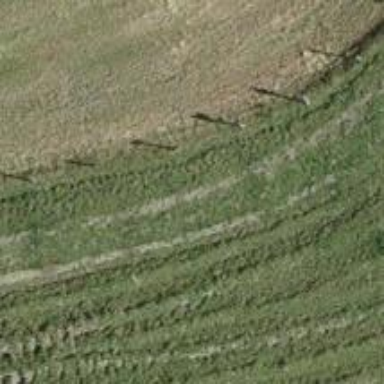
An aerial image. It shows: Grassy track with grade5 tracktype.